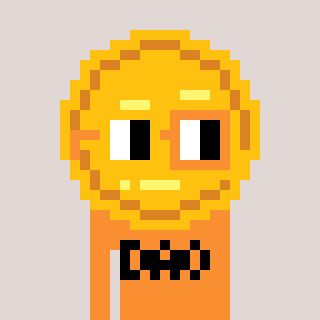
a pixel art character with square yellow and orange glasses, a medal-shaped head and a orange-colored body on a warm background